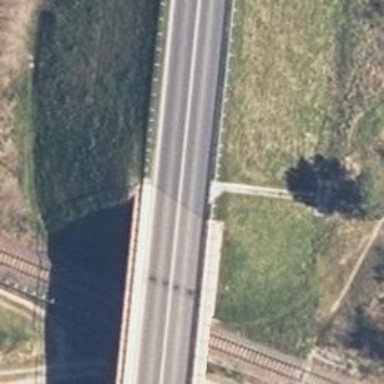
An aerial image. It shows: Primary highway motorroad on asphalt bridge.